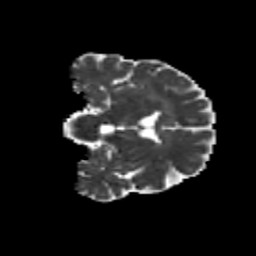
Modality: MD
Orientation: coronal
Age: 56
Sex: male
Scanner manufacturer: siemens
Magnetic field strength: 3 T
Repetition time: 8.6 s
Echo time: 0.095 s